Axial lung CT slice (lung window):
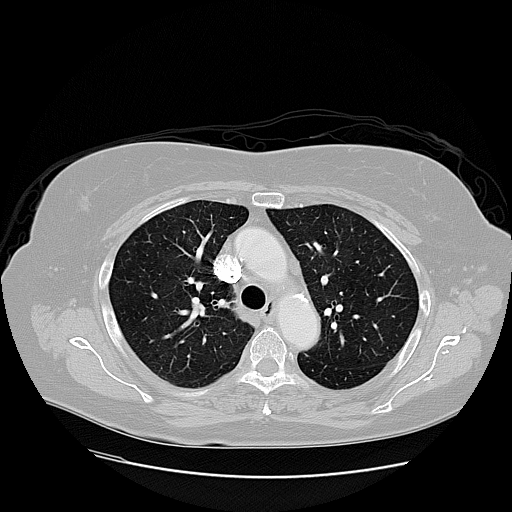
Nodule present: no